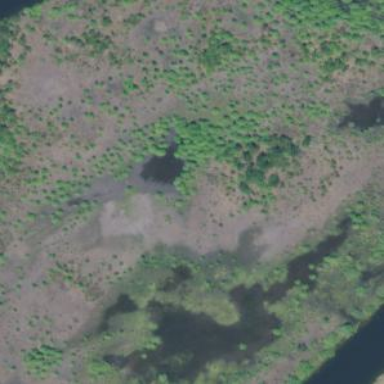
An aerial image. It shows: Wetland area.